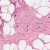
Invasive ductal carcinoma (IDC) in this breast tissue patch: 0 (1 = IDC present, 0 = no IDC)